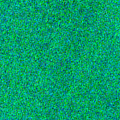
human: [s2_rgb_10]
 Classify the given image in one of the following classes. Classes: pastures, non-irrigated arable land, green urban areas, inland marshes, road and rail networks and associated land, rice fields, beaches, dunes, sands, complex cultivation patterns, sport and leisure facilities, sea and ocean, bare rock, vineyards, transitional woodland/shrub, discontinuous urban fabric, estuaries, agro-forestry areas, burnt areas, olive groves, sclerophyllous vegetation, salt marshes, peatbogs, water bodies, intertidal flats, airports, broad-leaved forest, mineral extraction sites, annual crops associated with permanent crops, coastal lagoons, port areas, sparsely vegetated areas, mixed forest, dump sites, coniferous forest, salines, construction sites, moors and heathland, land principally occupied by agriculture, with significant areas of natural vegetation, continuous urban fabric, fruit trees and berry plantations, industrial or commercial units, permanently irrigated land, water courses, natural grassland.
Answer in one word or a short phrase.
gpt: sea and ocean